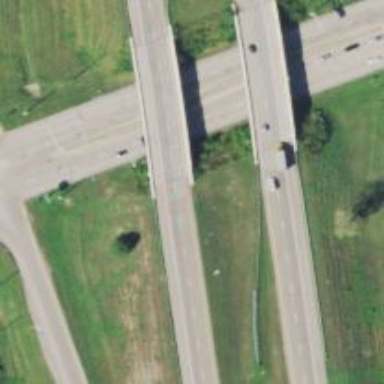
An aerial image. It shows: Motorway bridge.